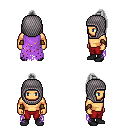
a pixel art fantasy rpg character, male body template, human, tanned skin, maroon tattered cape, red pants, gray long topknot hairstyle, chain hood, leather bracers, black shoes, four views (front, back, left, right), 2x2 character sprite sheet, small pixel art, hard edges, no anti-aliasing